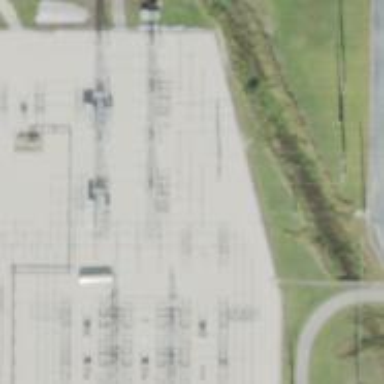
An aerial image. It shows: Switch for power supply.